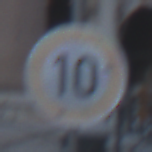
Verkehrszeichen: Geschwindigkeit10
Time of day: Dawn
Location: Outdoor (Urban)
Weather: Clear
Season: NotSpecified
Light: Natural